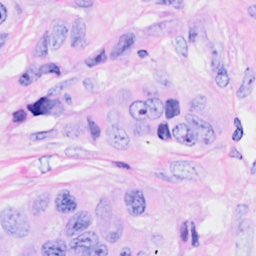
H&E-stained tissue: Breast